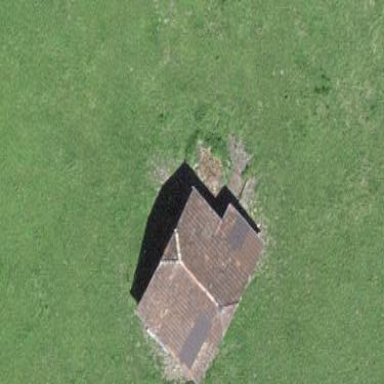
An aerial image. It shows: Rural barn.